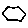
Label: hexagon